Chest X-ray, PA view. Patient: 42 years old, sex F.
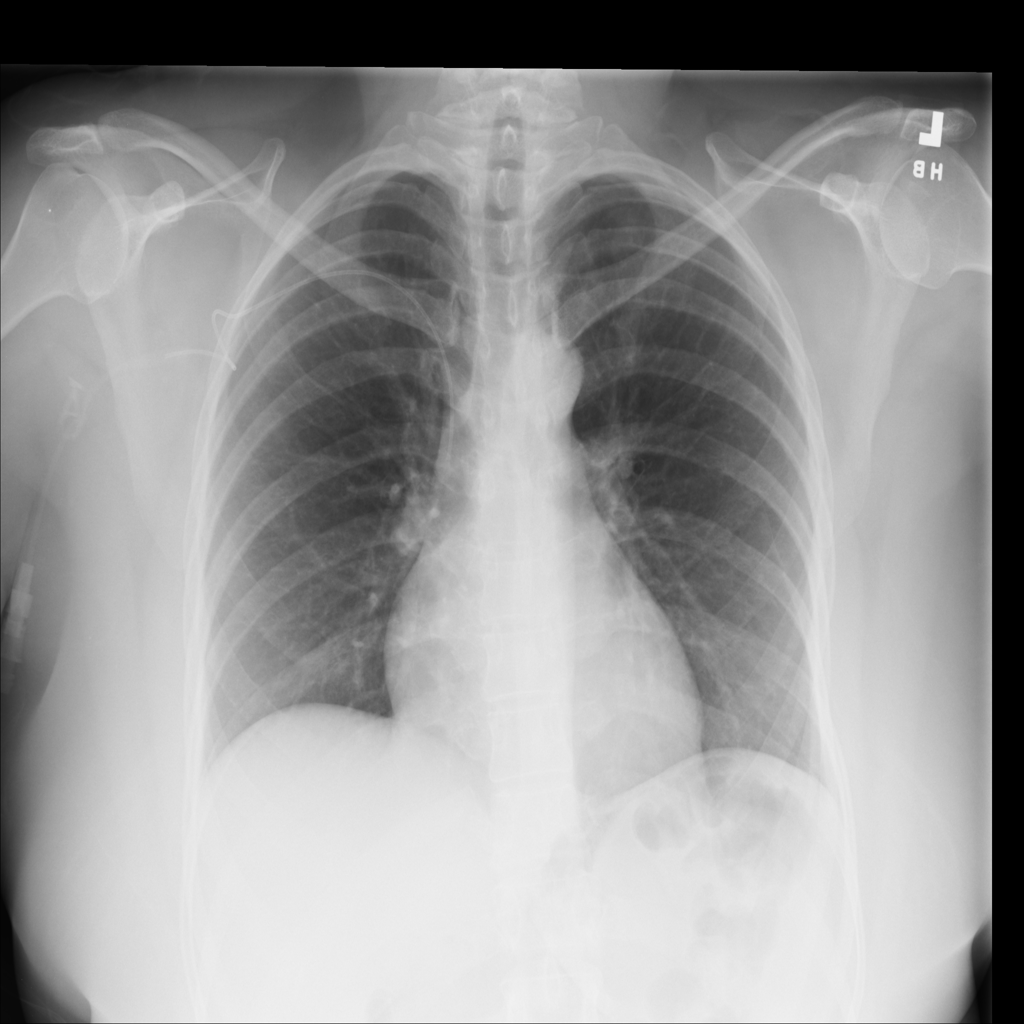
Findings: No Finding